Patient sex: F
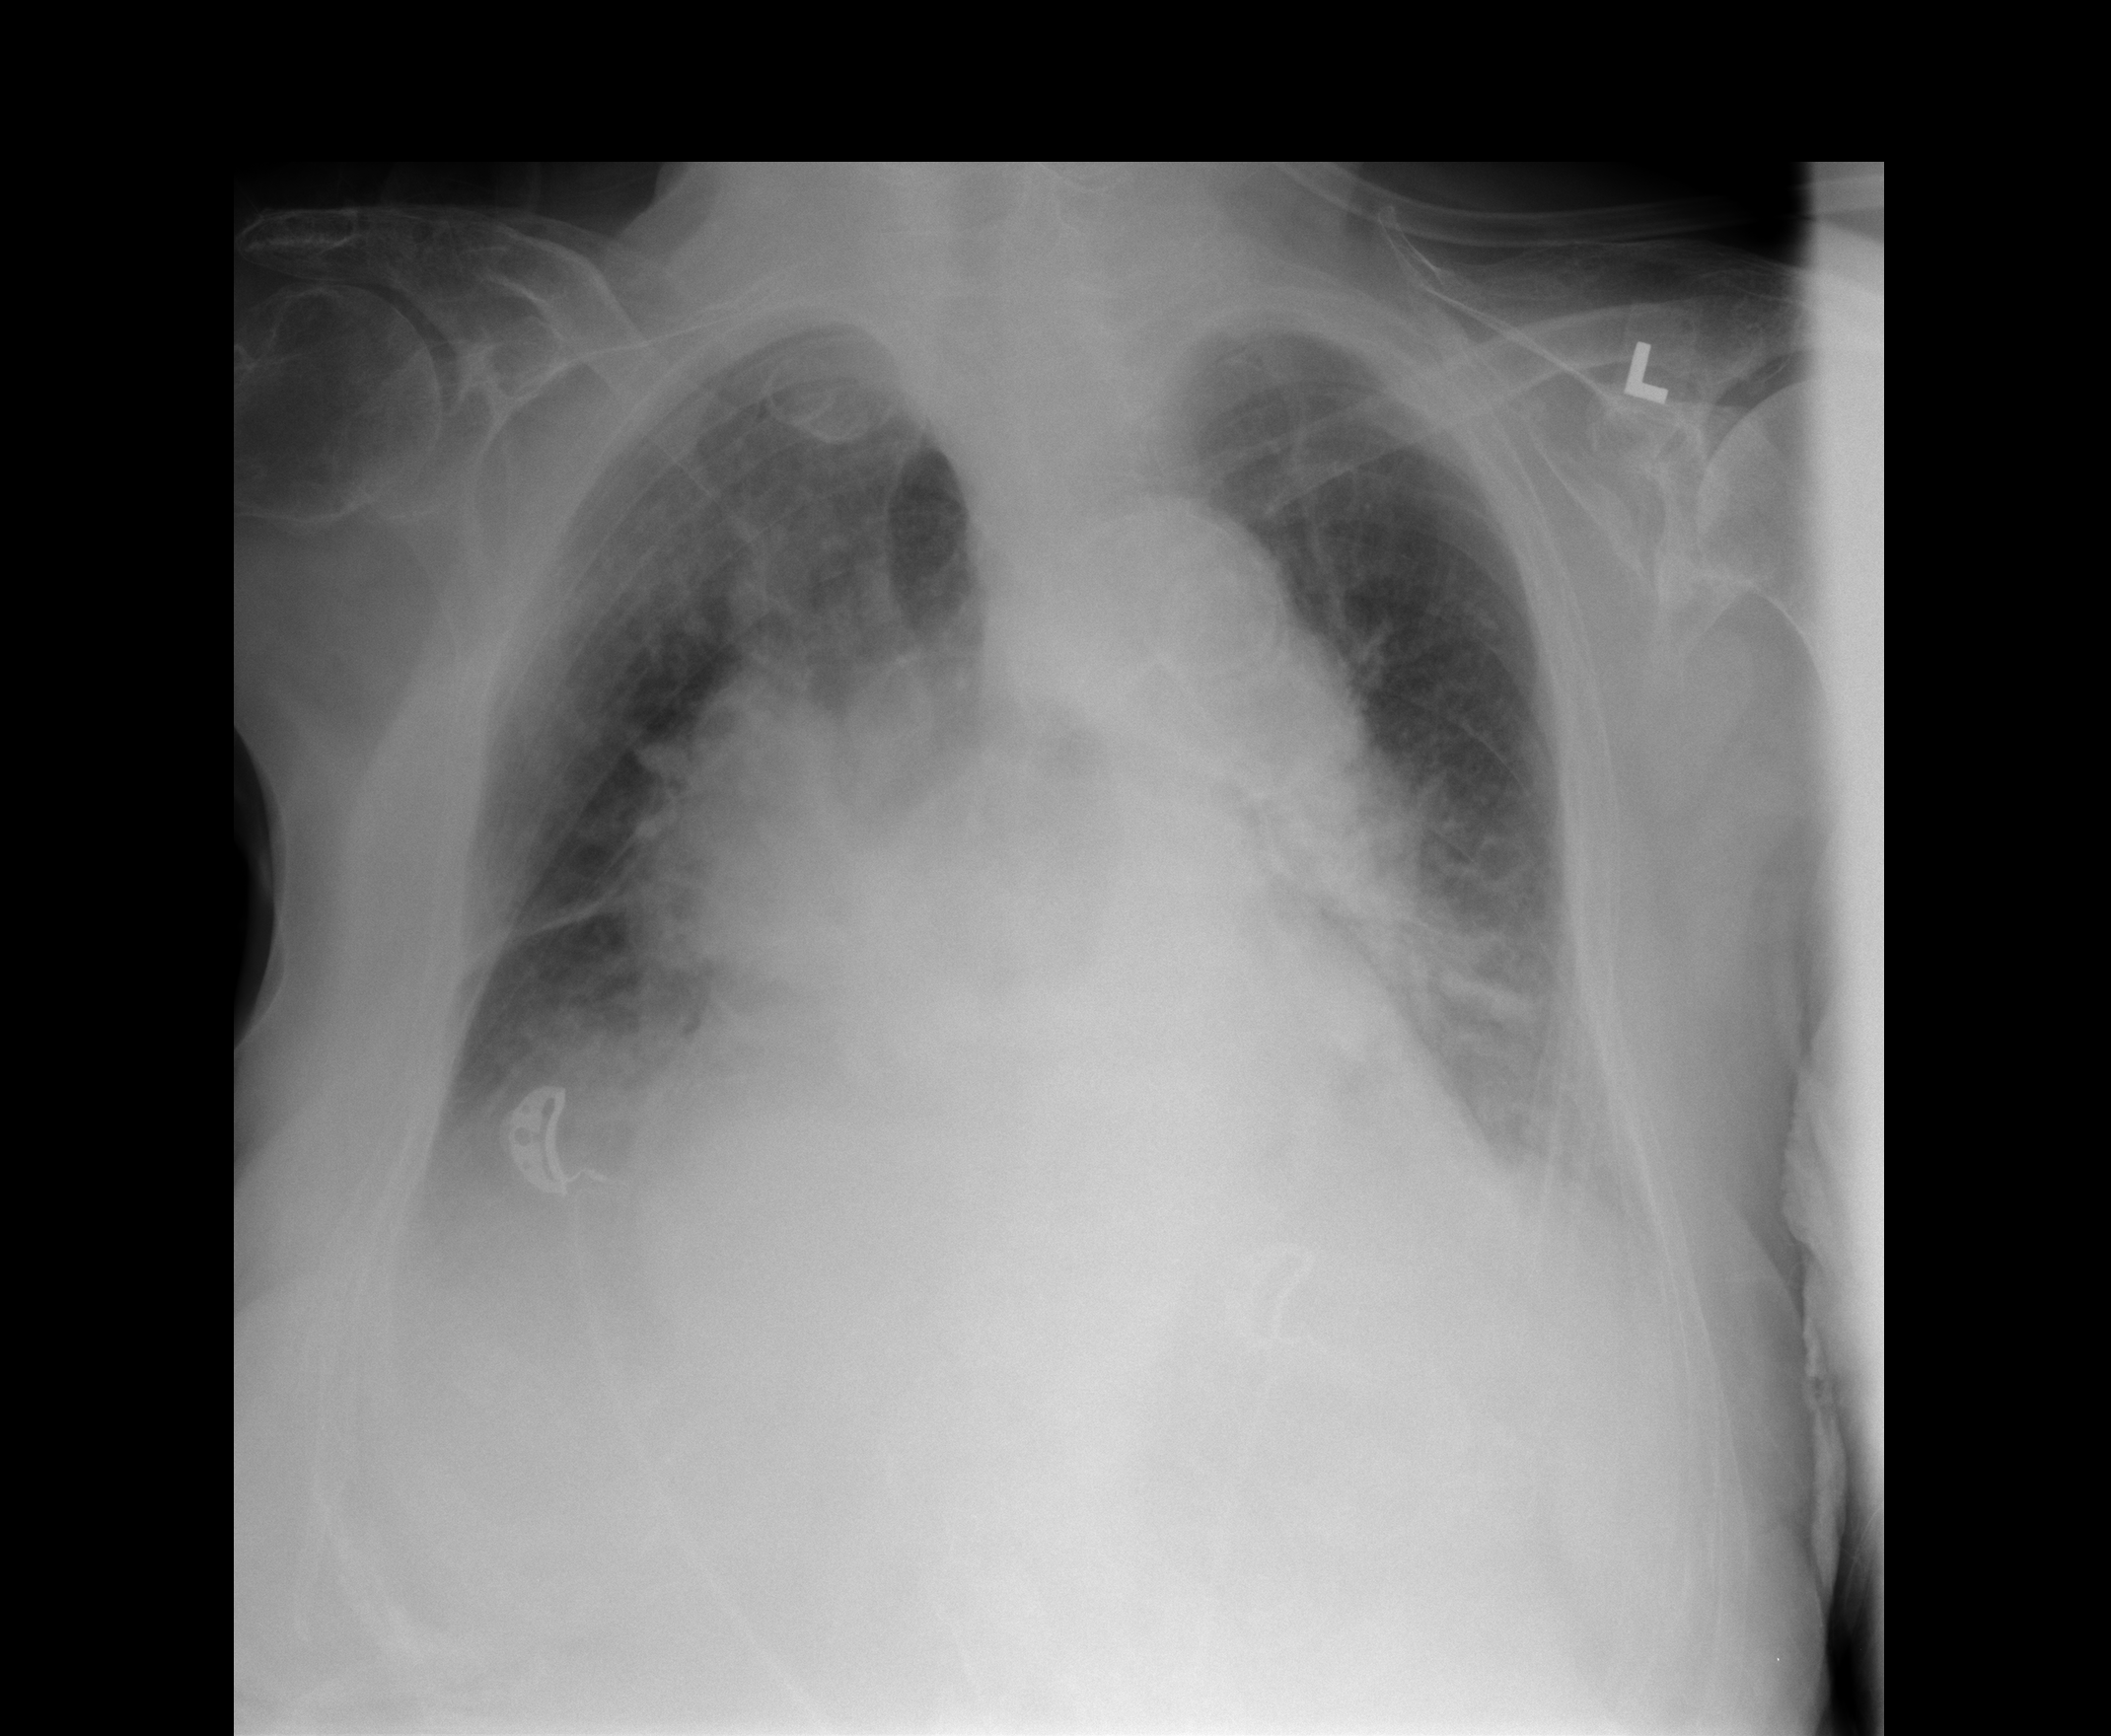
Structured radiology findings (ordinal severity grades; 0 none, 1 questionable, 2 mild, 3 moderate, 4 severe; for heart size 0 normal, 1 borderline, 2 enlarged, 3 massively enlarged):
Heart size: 3
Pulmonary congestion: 2
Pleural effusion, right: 2
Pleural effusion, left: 2
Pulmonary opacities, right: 0
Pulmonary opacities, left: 0
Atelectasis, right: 1
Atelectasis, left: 2